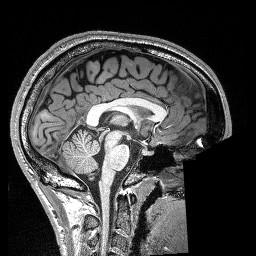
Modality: T1w
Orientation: sagittal